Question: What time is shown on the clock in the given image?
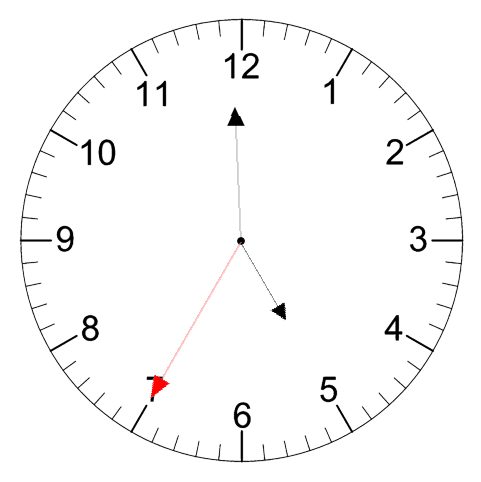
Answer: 04:59:35